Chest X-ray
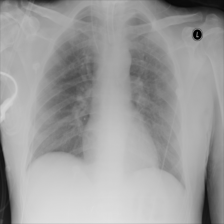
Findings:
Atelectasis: negative
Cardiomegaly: negative
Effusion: negative
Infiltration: negative
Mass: negative
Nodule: negative
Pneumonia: negative
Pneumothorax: negative
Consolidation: negative
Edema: negative
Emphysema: negative
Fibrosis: negative
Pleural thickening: negative
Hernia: negative